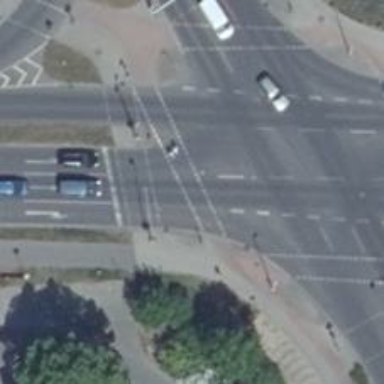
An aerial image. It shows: Asphalt cycleway with crossing.